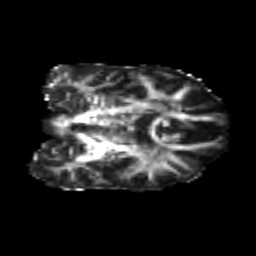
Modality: FA
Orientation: coronal
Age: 22
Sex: female
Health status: healthy
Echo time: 0.074 s